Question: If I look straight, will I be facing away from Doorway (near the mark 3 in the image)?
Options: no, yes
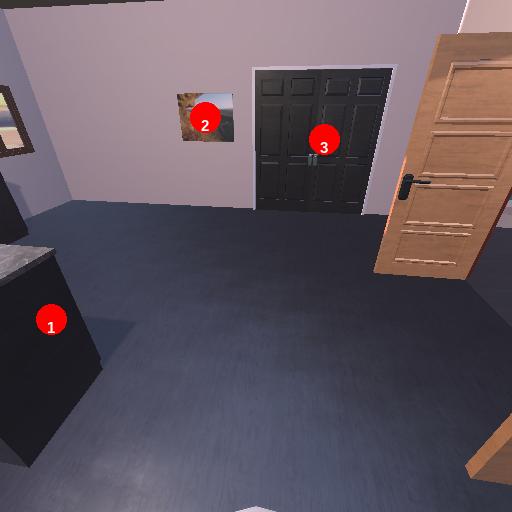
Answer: no